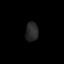
Tissue: prostate
Cell type: T cells
Senescence score: 0.2676
Nuclear area (px): 234
Mean DAPI intensity: 40.244